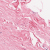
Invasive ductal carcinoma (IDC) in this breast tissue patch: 0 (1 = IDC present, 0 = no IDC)